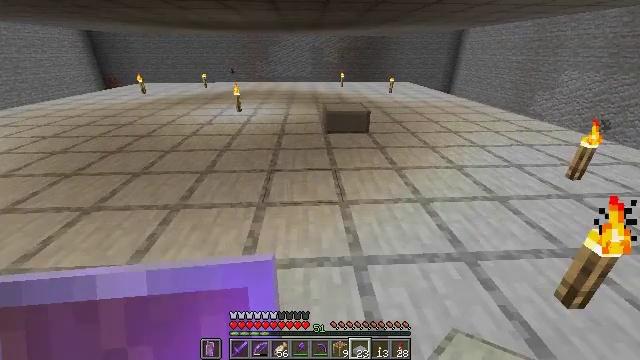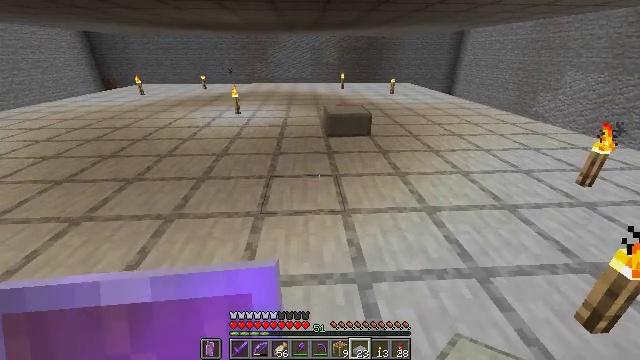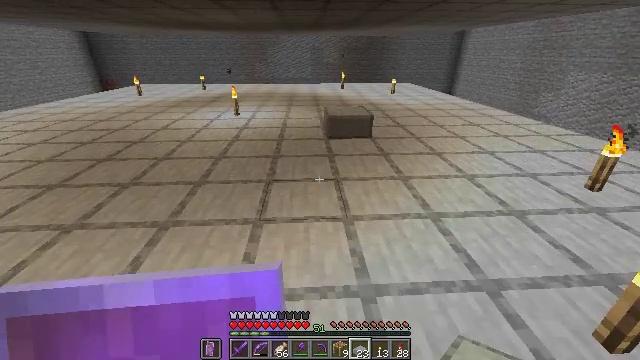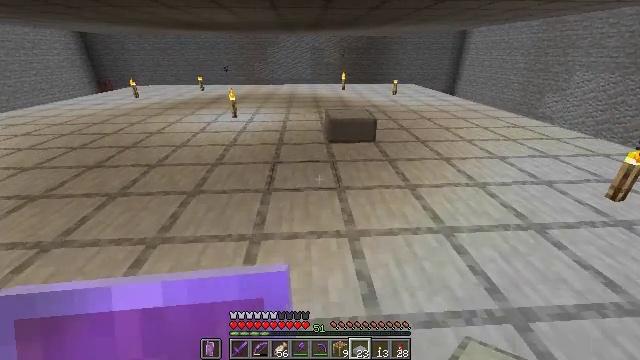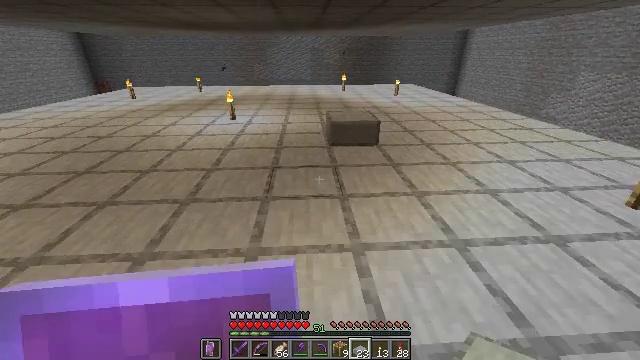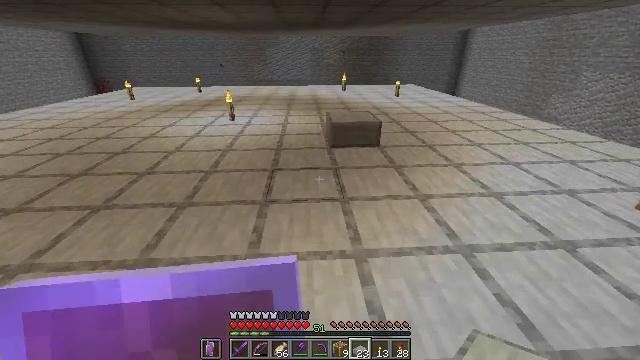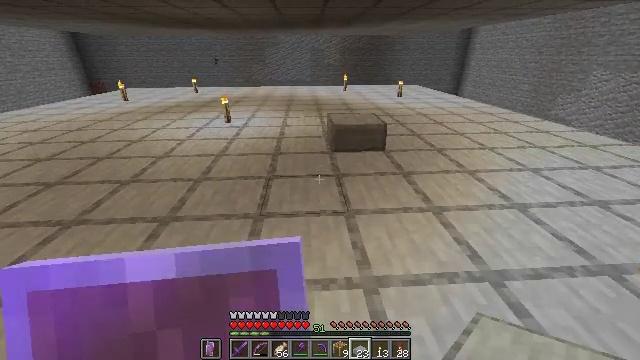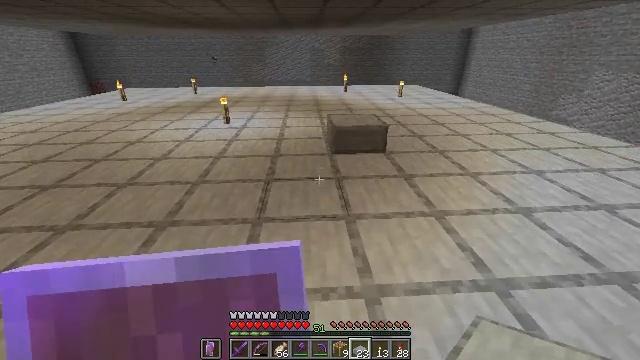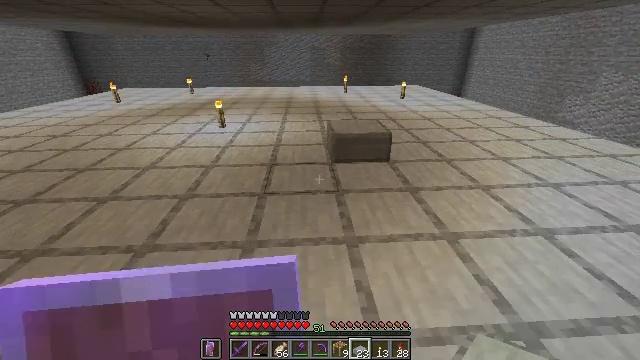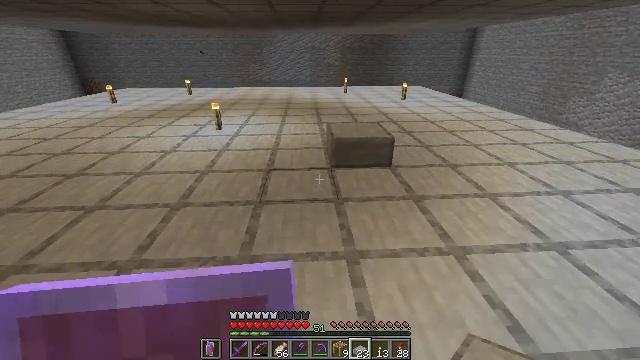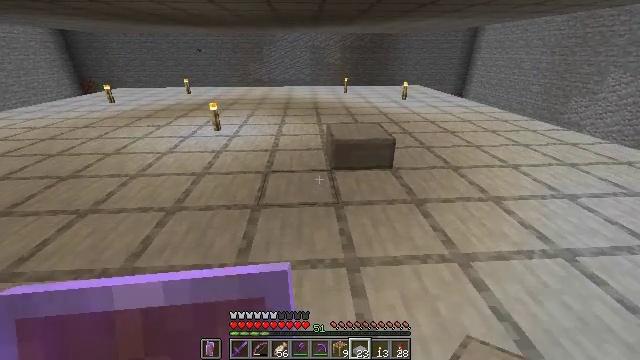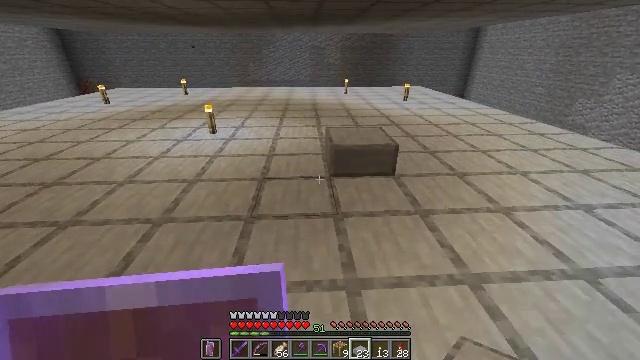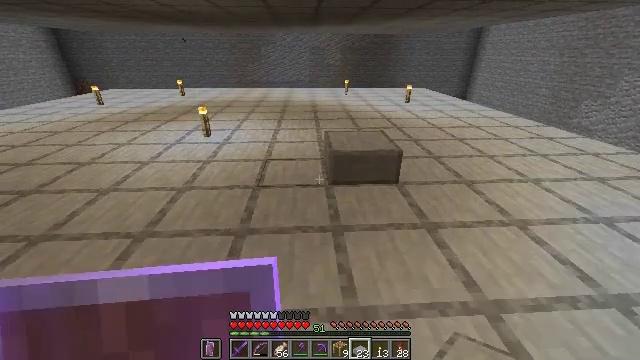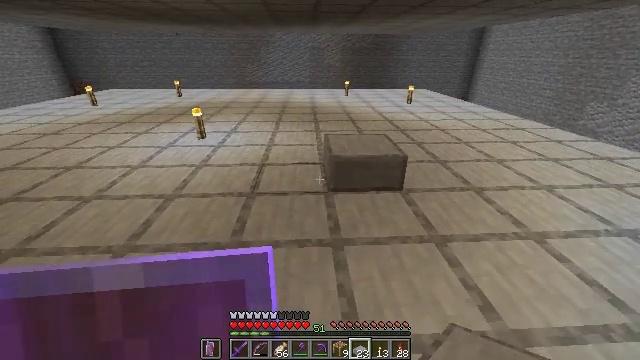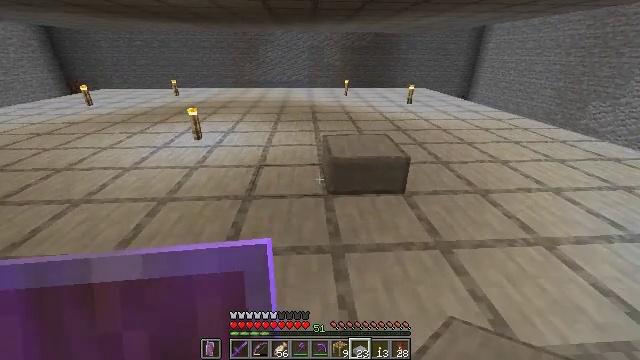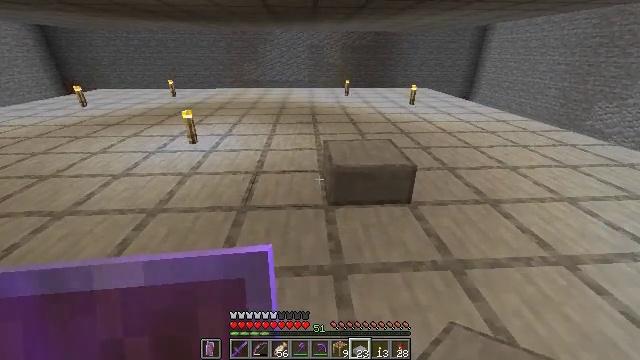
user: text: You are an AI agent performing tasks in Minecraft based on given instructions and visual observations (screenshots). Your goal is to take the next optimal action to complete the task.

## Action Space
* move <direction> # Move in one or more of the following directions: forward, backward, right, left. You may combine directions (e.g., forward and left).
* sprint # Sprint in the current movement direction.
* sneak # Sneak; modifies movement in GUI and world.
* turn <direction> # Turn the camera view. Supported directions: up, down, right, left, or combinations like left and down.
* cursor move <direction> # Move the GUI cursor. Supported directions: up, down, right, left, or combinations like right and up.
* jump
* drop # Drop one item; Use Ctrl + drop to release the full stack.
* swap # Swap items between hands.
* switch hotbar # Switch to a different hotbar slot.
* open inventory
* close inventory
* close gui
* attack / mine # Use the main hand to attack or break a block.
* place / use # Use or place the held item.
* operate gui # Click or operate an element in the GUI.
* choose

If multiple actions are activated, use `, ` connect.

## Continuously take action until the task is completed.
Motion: motion action
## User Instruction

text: Remove the smooth stone slab from a structure.
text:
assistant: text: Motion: move forward
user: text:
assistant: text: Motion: move forward
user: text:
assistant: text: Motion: move forward
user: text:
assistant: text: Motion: move forward
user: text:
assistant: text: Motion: move forward
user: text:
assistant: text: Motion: move forward
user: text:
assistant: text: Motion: move forward
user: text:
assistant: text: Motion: move forward
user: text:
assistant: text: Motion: move forward
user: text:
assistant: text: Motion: move forward
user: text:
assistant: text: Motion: move forward
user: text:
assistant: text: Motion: move forward
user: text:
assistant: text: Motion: move forward
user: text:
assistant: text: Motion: move forward
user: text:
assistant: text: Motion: move forward
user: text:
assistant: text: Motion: move forward
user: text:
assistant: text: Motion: move forward
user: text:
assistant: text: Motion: move forward
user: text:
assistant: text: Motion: move forward, sneak
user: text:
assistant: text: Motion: move forward, sneak
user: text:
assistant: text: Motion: sneak
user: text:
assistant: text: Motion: sneak
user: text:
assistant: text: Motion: sneak
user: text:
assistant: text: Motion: sneak, turn right
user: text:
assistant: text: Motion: sneak, turn right and down
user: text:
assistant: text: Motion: sneak, turn right and down
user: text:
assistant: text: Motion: move forward, sneak, turn right
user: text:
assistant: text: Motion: move forward, sneak
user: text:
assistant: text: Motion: move forward, sneak
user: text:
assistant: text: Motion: move forward, sneak